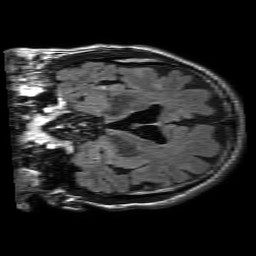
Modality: FLAIR
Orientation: coronal
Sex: male
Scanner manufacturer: philips
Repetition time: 11 s
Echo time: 0.125 s